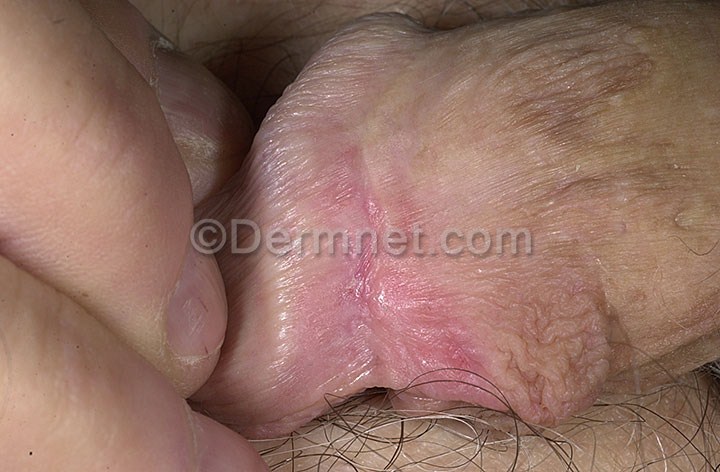
Disease: Tinea Ringworm Candidiasis and other Fungal Infections